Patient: sex F, age 72
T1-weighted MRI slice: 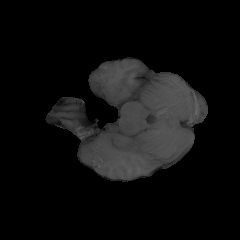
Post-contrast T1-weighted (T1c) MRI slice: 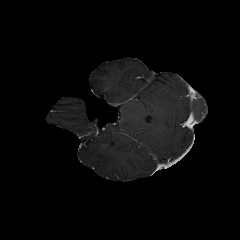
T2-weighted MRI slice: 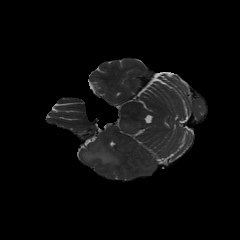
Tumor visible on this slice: yes
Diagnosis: Glioblastoma, IDH-wildtype
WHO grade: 4